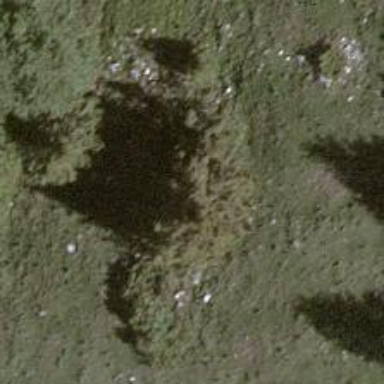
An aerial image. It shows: Beautiful tree in nature.